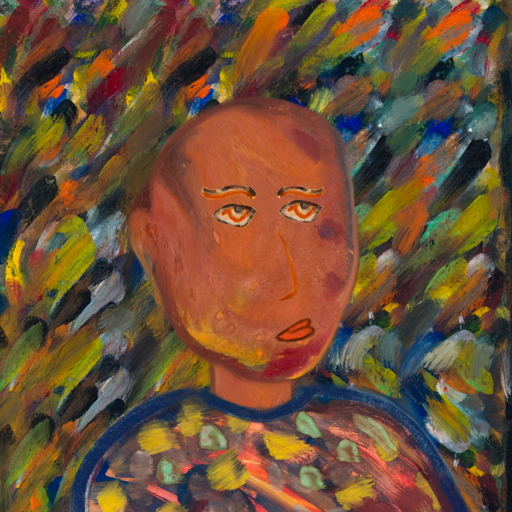
Background: An_Impression, Head And Neck Side: Mother_And_Son_Son, Face Side: Experience, Bust: Mother_And_Son_Mother, Hair Side: Blank, Head Accessory: Blank, Second Necklace: Blank, Necklace: Blank, Baby: Blank